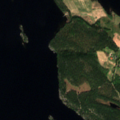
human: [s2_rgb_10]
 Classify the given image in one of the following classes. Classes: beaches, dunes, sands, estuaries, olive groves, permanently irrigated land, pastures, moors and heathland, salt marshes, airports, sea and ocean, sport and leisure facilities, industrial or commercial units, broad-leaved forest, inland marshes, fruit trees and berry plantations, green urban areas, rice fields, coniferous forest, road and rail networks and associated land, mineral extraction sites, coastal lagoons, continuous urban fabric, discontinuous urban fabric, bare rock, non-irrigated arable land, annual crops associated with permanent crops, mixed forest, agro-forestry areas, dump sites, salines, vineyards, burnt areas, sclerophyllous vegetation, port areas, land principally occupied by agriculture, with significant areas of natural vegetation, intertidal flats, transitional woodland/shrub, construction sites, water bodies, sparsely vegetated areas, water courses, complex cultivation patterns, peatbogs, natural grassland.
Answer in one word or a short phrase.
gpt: coniferous forest, mixed forest, water bodies